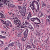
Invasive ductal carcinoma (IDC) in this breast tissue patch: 1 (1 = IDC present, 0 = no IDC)